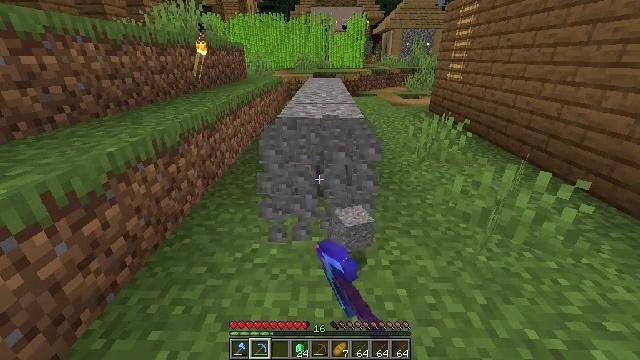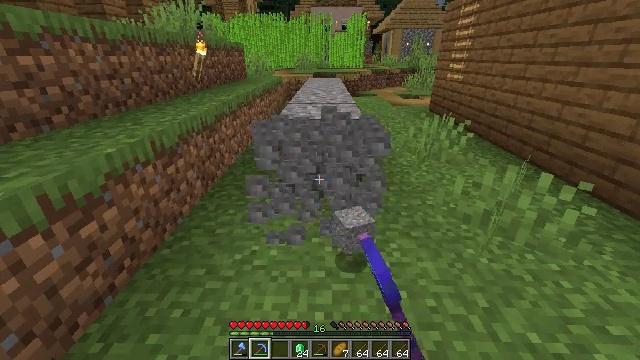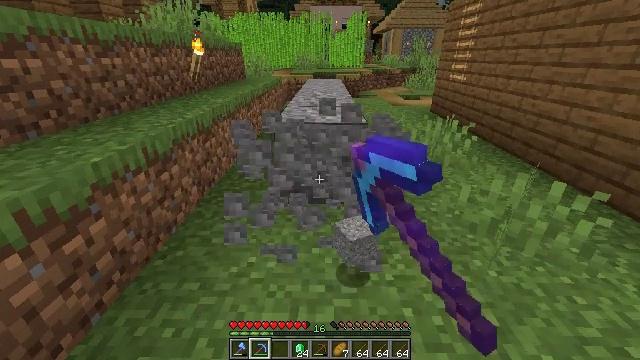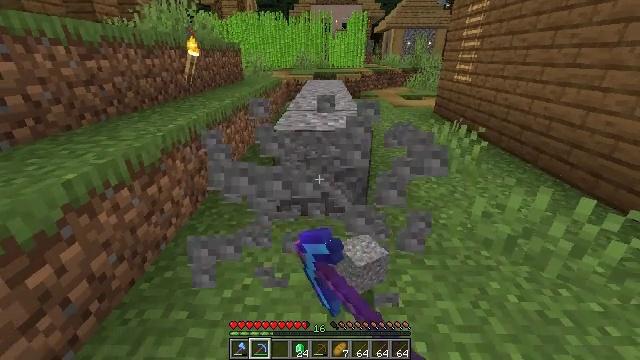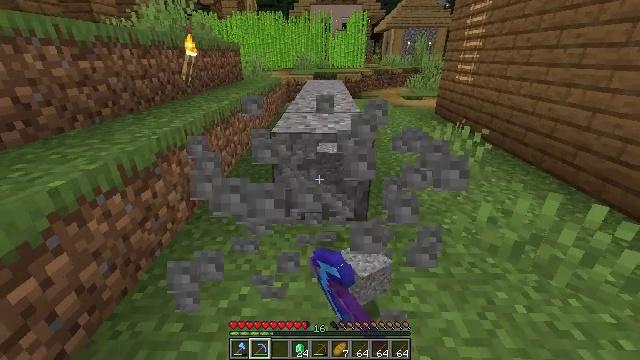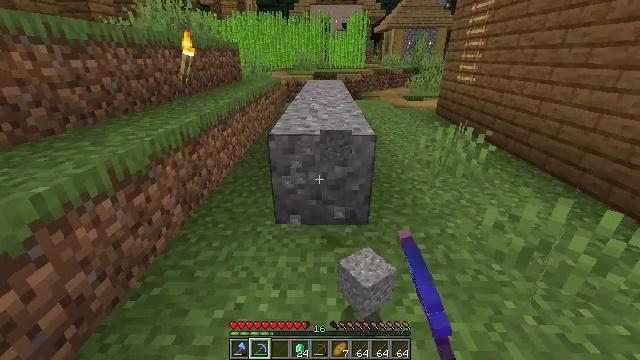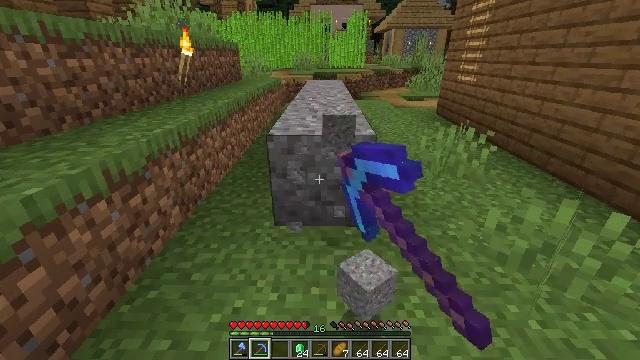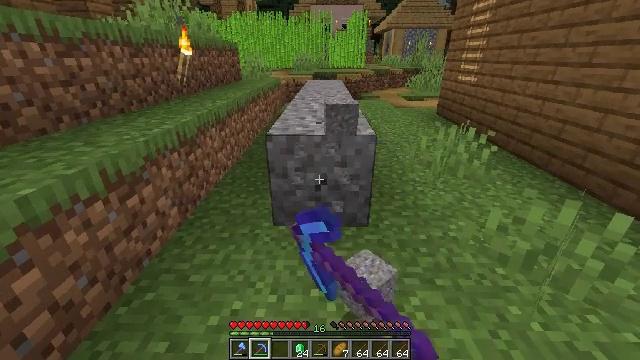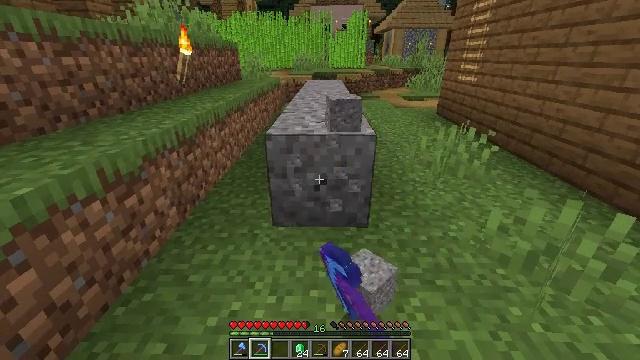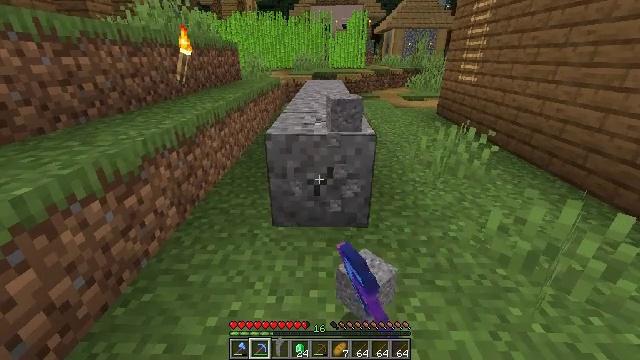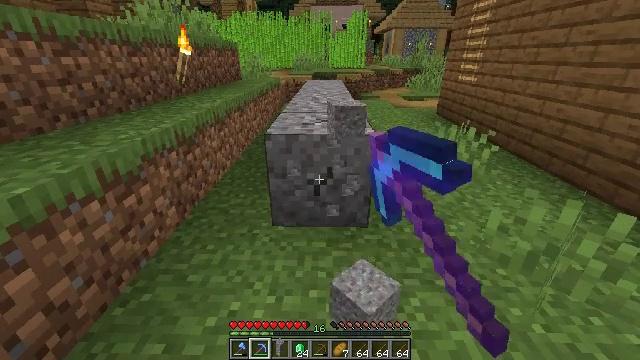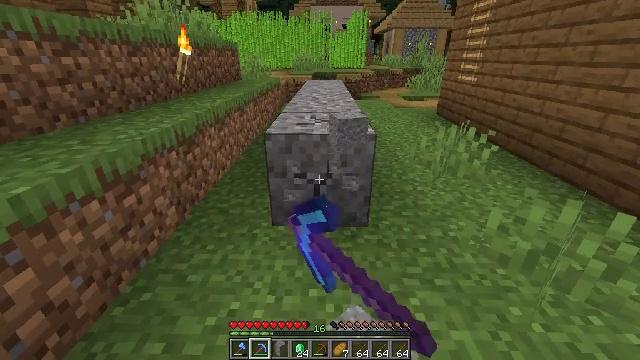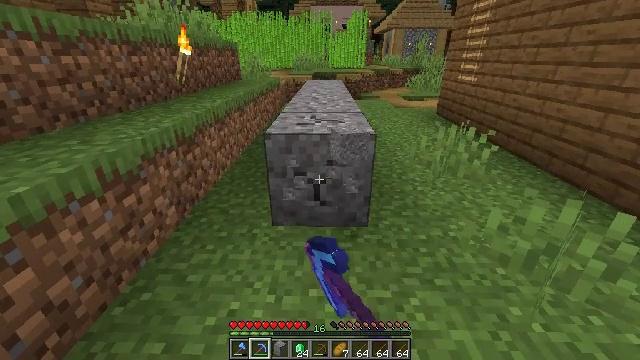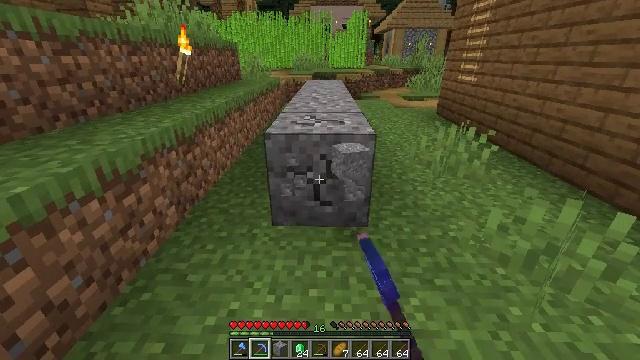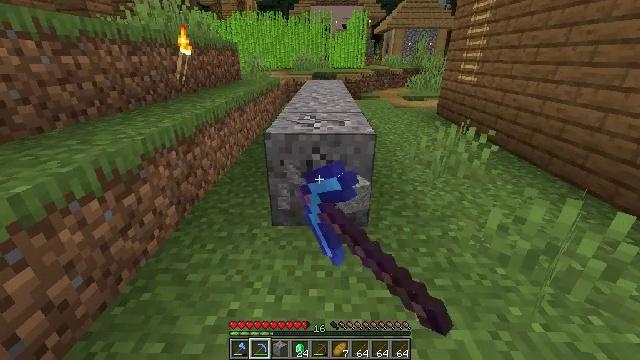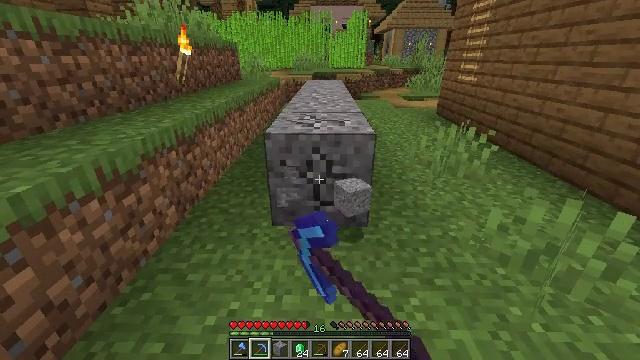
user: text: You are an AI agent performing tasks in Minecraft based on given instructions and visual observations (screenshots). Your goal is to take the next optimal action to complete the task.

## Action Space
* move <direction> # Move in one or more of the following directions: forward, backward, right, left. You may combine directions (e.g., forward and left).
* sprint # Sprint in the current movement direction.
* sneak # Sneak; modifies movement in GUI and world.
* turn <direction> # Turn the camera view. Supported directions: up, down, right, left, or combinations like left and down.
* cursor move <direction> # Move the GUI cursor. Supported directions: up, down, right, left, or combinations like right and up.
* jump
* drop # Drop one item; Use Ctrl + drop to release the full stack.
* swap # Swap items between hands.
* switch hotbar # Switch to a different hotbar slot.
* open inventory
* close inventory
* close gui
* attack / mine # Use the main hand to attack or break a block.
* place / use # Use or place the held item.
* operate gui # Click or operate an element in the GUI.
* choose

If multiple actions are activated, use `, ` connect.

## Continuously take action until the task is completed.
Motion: motion action
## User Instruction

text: Dig through gravel to clear a path.
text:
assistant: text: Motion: move forward, attack / mine
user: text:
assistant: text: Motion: move forward, attack / mine
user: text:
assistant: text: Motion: move forward, attack / mine
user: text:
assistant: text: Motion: attack / mine
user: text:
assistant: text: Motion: attack / mine
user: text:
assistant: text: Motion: attack / mine
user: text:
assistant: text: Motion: attack / mine
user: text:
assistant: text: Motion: attack / mine
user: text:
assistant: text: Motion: attack / mine
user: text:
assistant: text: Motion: attack / mine
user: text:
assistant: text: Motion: attack / mine
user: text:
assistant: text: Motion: attack / mine
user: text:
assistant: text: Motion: attack / mine
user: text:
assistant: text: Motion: attack / mine
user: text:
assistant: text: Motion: attack / mine
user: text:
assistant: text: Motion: attack / mine
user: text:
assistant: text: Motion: attack / mine
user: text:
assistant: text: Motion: attack / mine
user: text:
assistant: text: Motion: attack / mine
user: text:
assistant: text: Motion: attack / mine
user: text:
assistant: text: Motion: attack / mine
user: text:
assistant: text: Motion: move forward, attack / mine
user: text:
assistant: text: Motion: move forward, attack / mine
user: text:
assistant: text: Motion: move forward, attack / mine
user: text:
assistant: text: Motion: move forward, attack / mine
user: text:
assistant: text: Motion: move forward, attack / mine
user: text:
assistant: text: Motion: attack / mine
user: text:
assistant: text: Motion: attack / mine